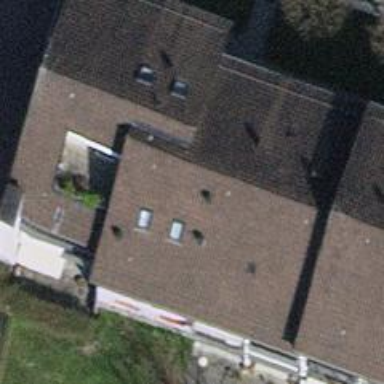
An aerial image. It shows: Terrace building.